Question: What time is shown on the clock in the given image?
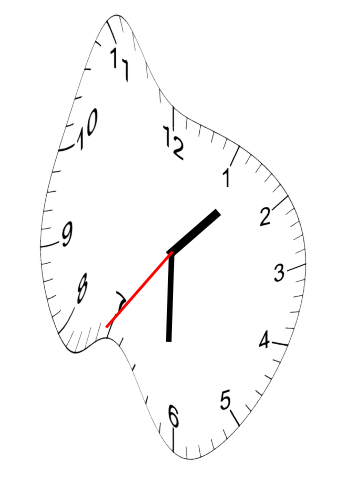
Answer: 01:30:36